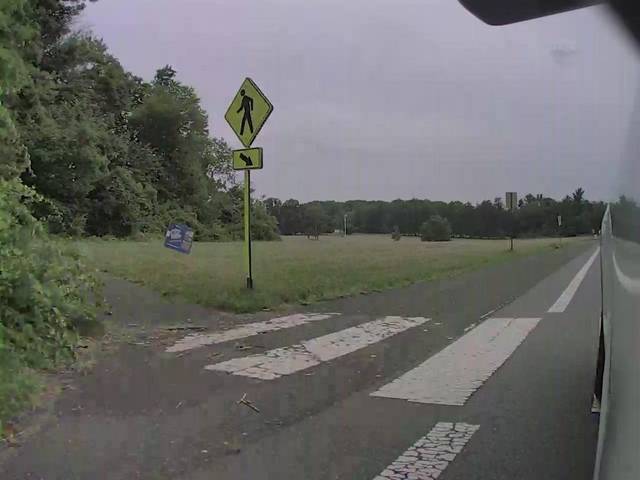
Region: United States
Coordinates: 40.333, -74.675